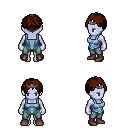
a pixel art fantasy rpg character, female body template, dark elf, purple skin, blue vest, teal pants, brown parted hairstyle, iron tiara, maroon shoes, four views (front, back, left, right), 2x2 character sprite sheet, small pixel art, hard edges, no anti-aliasing